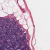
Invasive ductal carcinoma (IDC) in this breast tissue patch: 0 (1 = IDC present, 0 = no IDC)